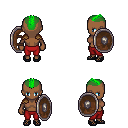
a pixel art fantasy rpg character, female body template, human, dark skin, leather shoulder armor, red pants, green short mohawk hairstyle, ghillies, shield, four views (front, back, left, right), 2x2 character sprite sheet, small pixel art, hard edges, no anti-aliasing